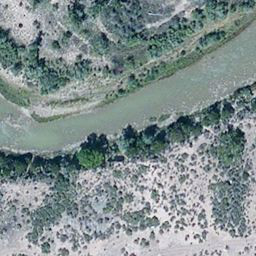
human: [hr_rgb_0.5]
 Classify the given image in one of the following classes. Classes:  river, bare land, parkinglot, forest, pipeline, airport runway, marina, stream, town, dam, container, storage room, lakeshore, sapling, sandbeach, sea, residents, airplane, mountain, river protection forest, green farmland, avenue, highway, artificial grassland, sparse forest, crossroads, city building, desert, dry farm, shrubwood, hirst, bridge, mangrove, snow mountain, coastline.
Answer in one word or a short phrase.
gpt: river